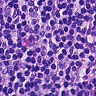
Metastatic tissue present: no